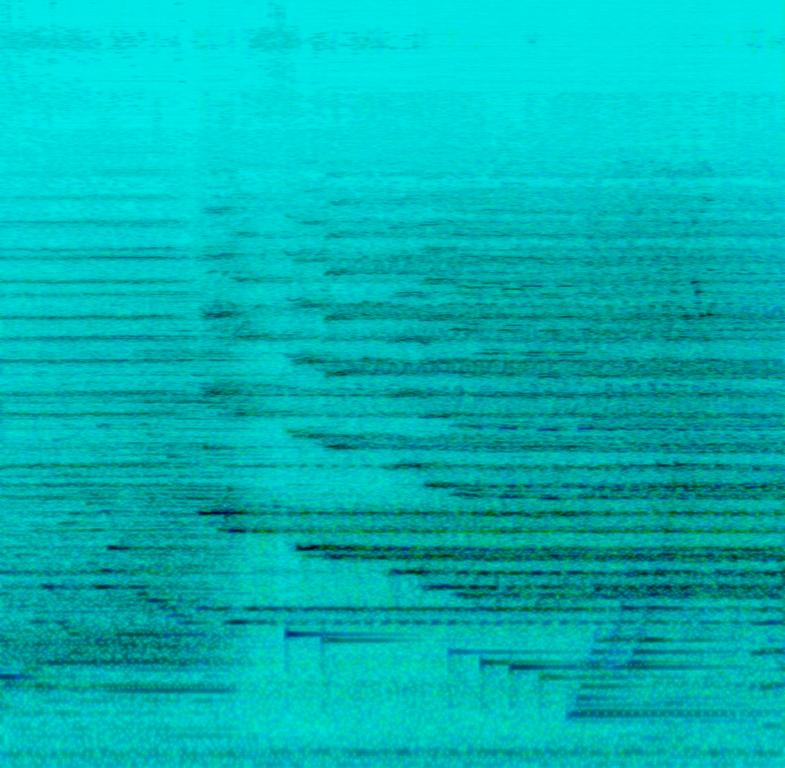
This classical song features the main melody played by trumpets. This is accompanied by violins playing two note trills. A xylophone plays notes in the background. Church bells are played in the background. There is no percussion in this song. This is an instrumental song. There are no voices in this song. The mood of this song is relaxing. This song can be played in a magical scene in a movie.